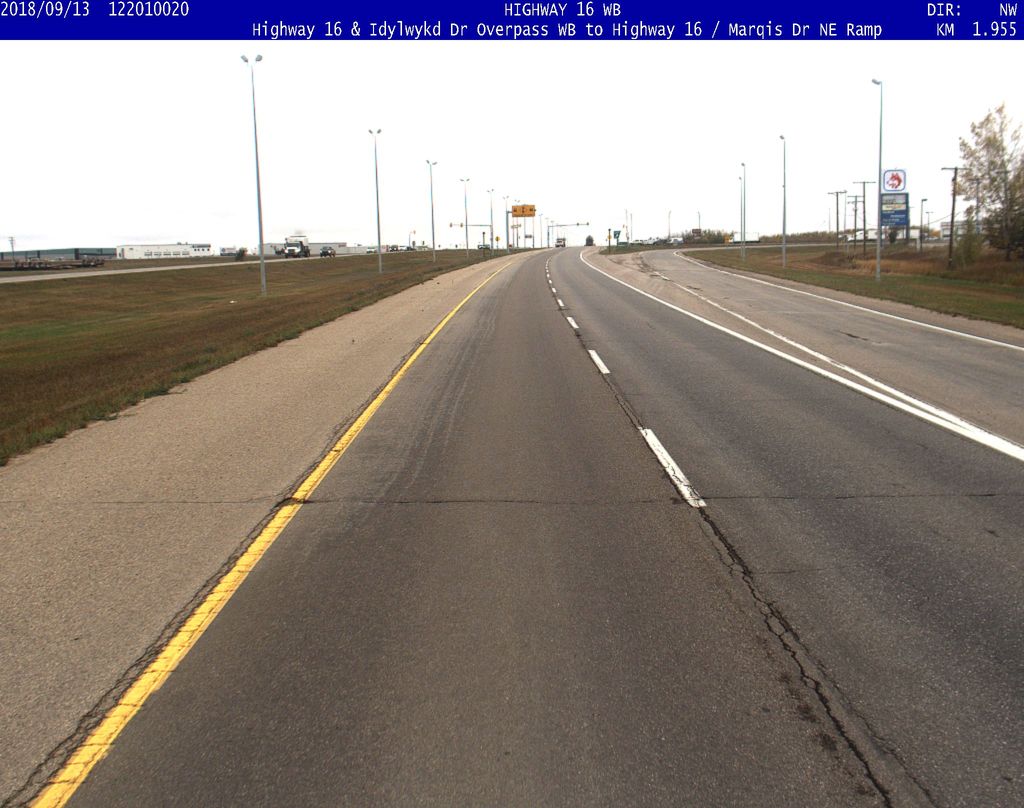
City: saskatoon